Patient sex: M
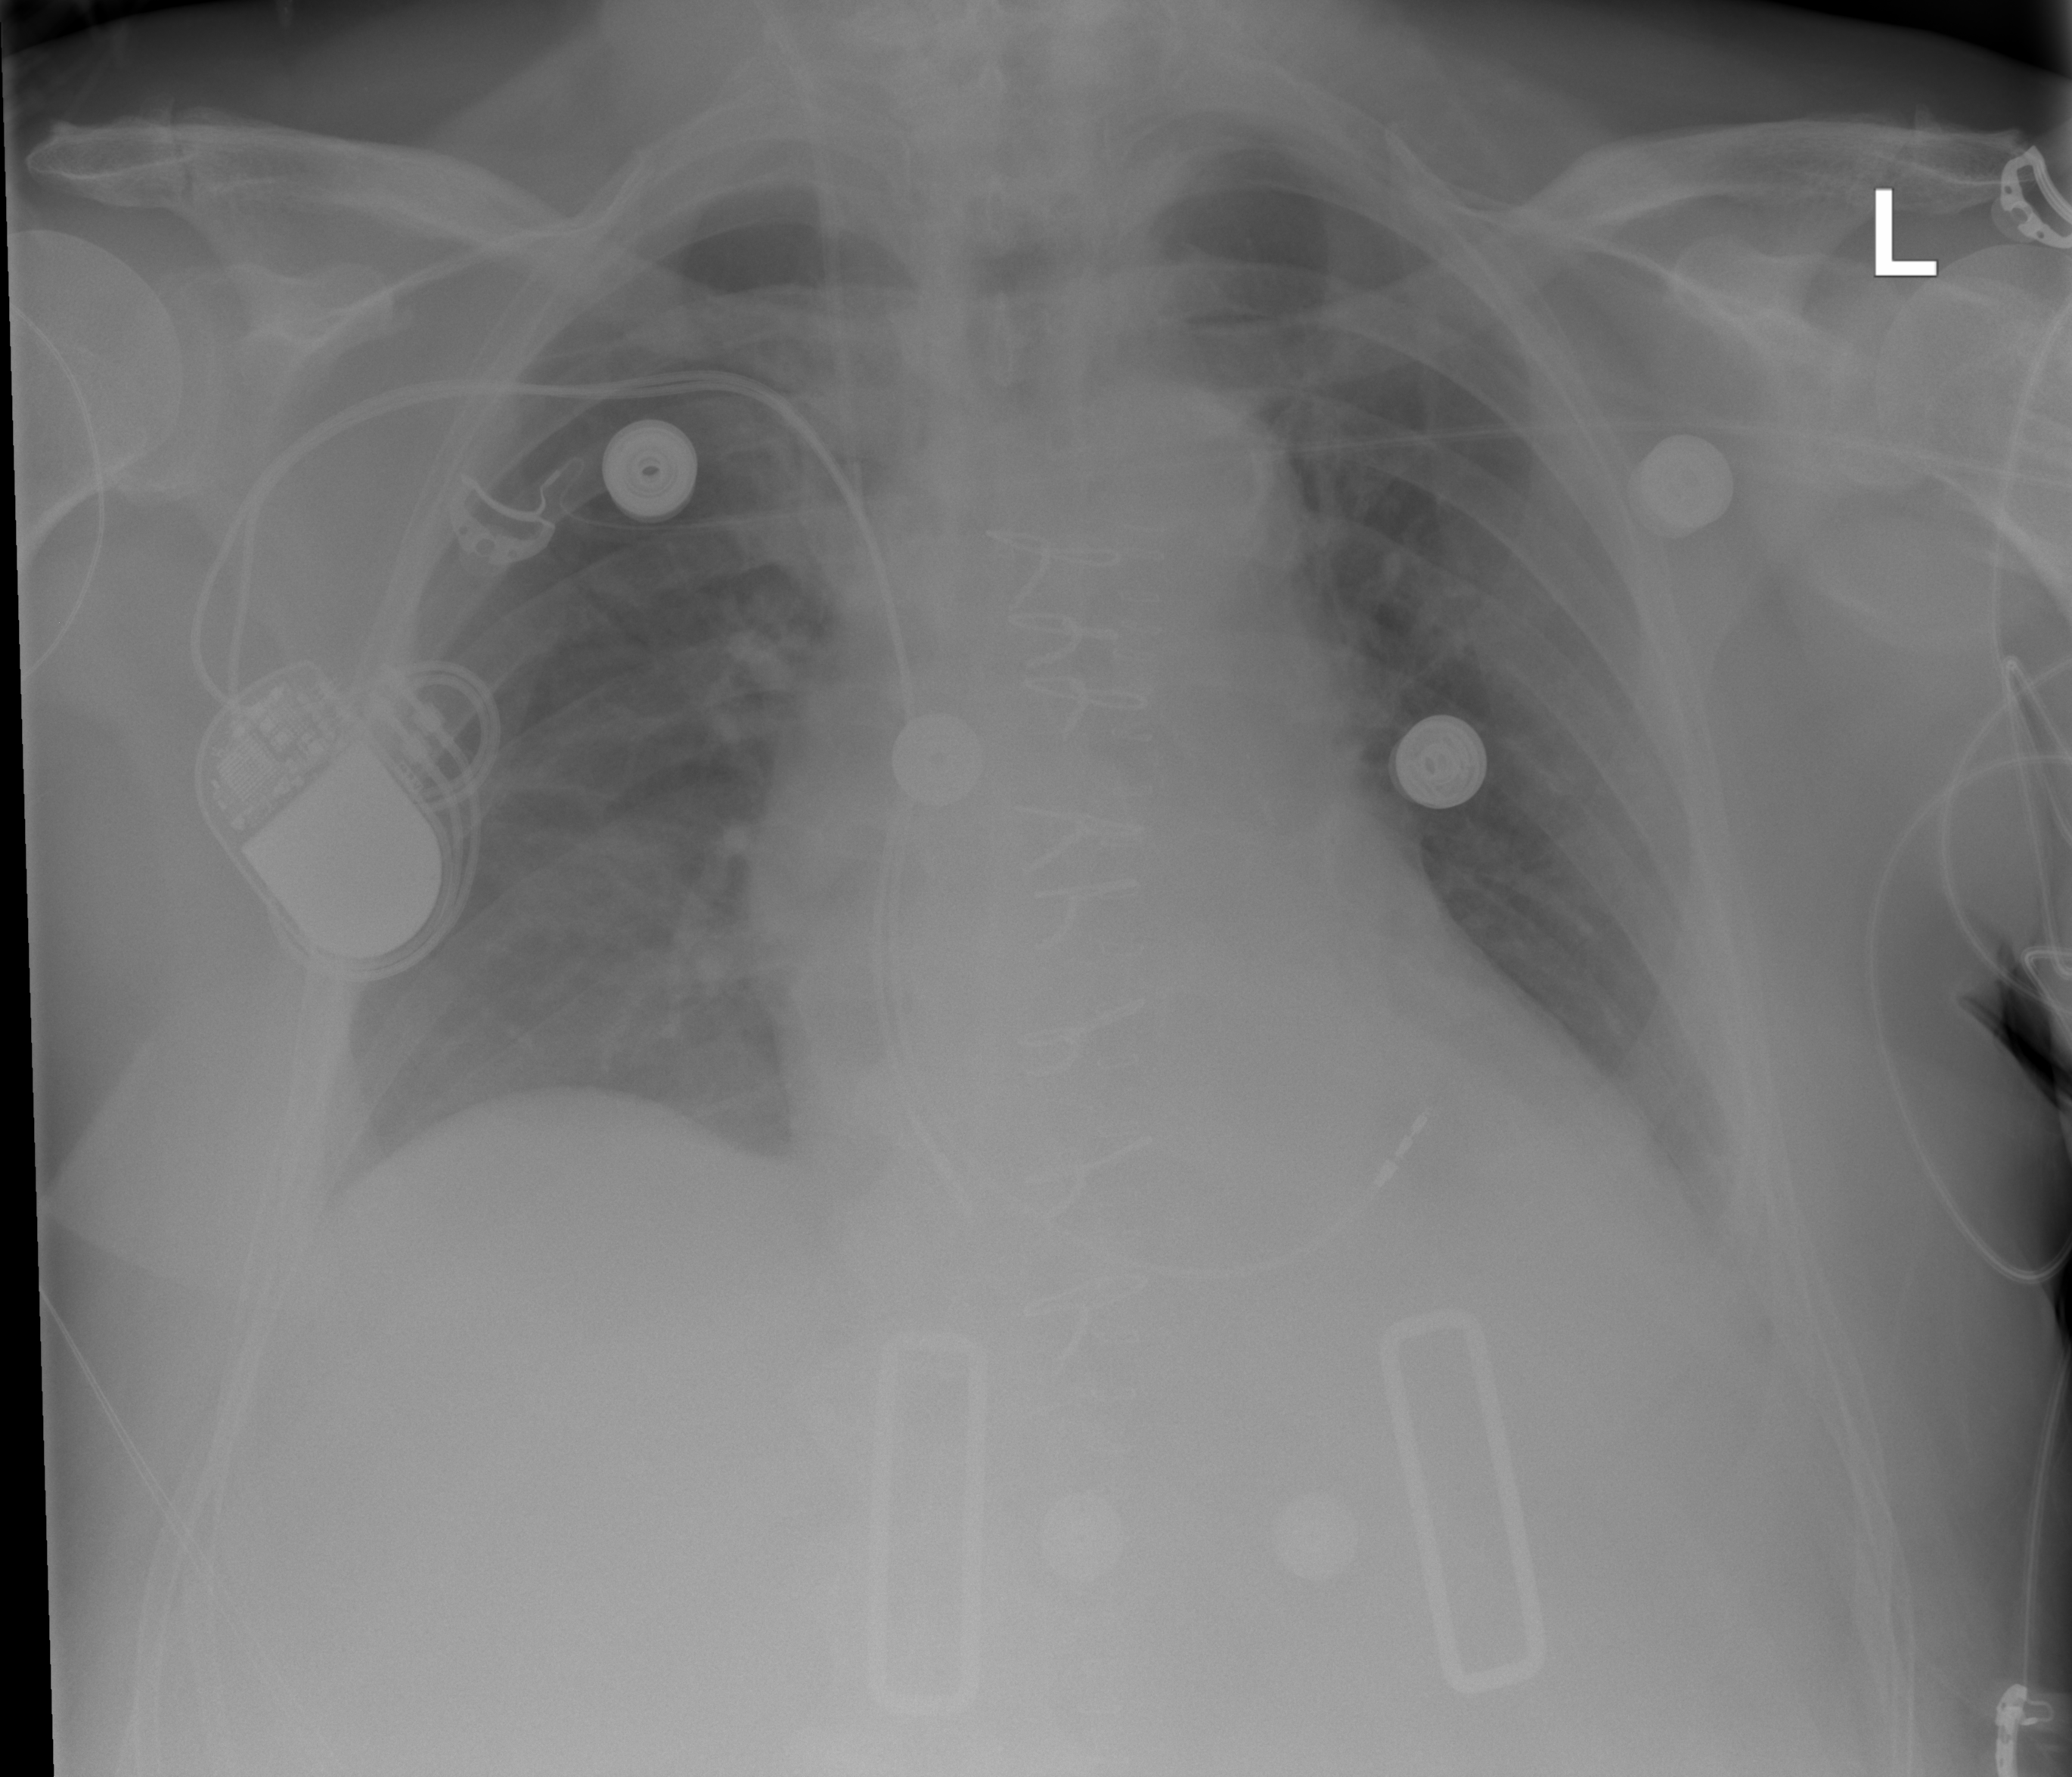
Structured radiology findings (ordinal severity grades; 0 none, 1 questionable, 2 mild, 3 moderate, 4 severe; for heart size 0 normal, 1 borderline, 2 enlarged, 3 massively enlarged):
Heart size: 2
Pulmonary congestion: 2
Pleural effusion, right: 2
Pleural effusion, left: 2
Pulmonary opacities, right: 0
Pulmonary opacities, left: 0
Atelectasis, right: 2
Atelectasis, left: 2